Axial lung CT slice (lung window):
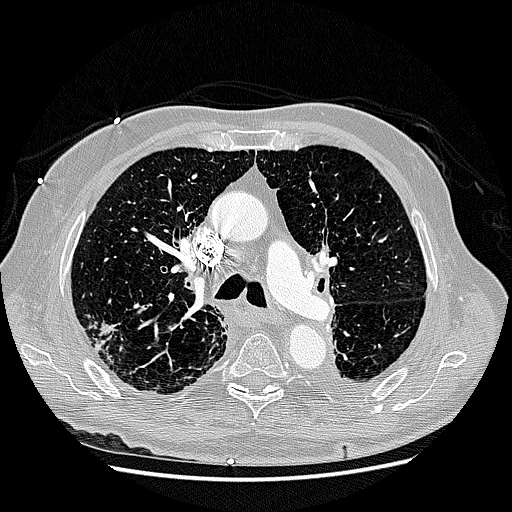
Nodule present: yes
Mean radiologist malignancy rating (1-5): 4.667